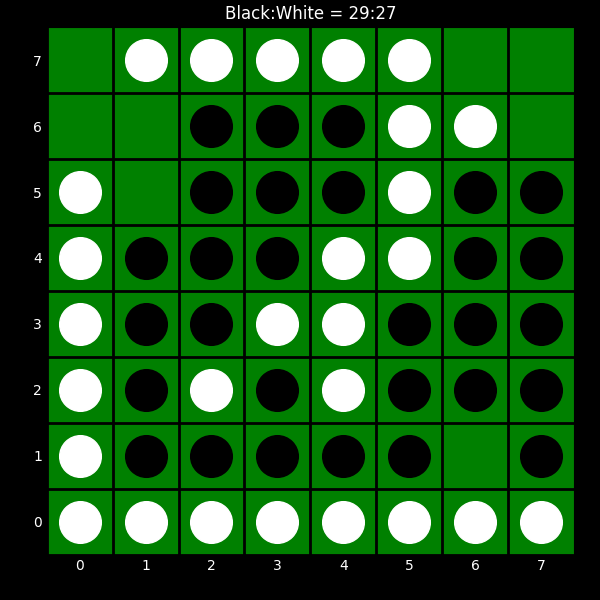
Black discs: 29
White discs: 27